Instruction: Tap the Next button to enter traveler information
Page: cart
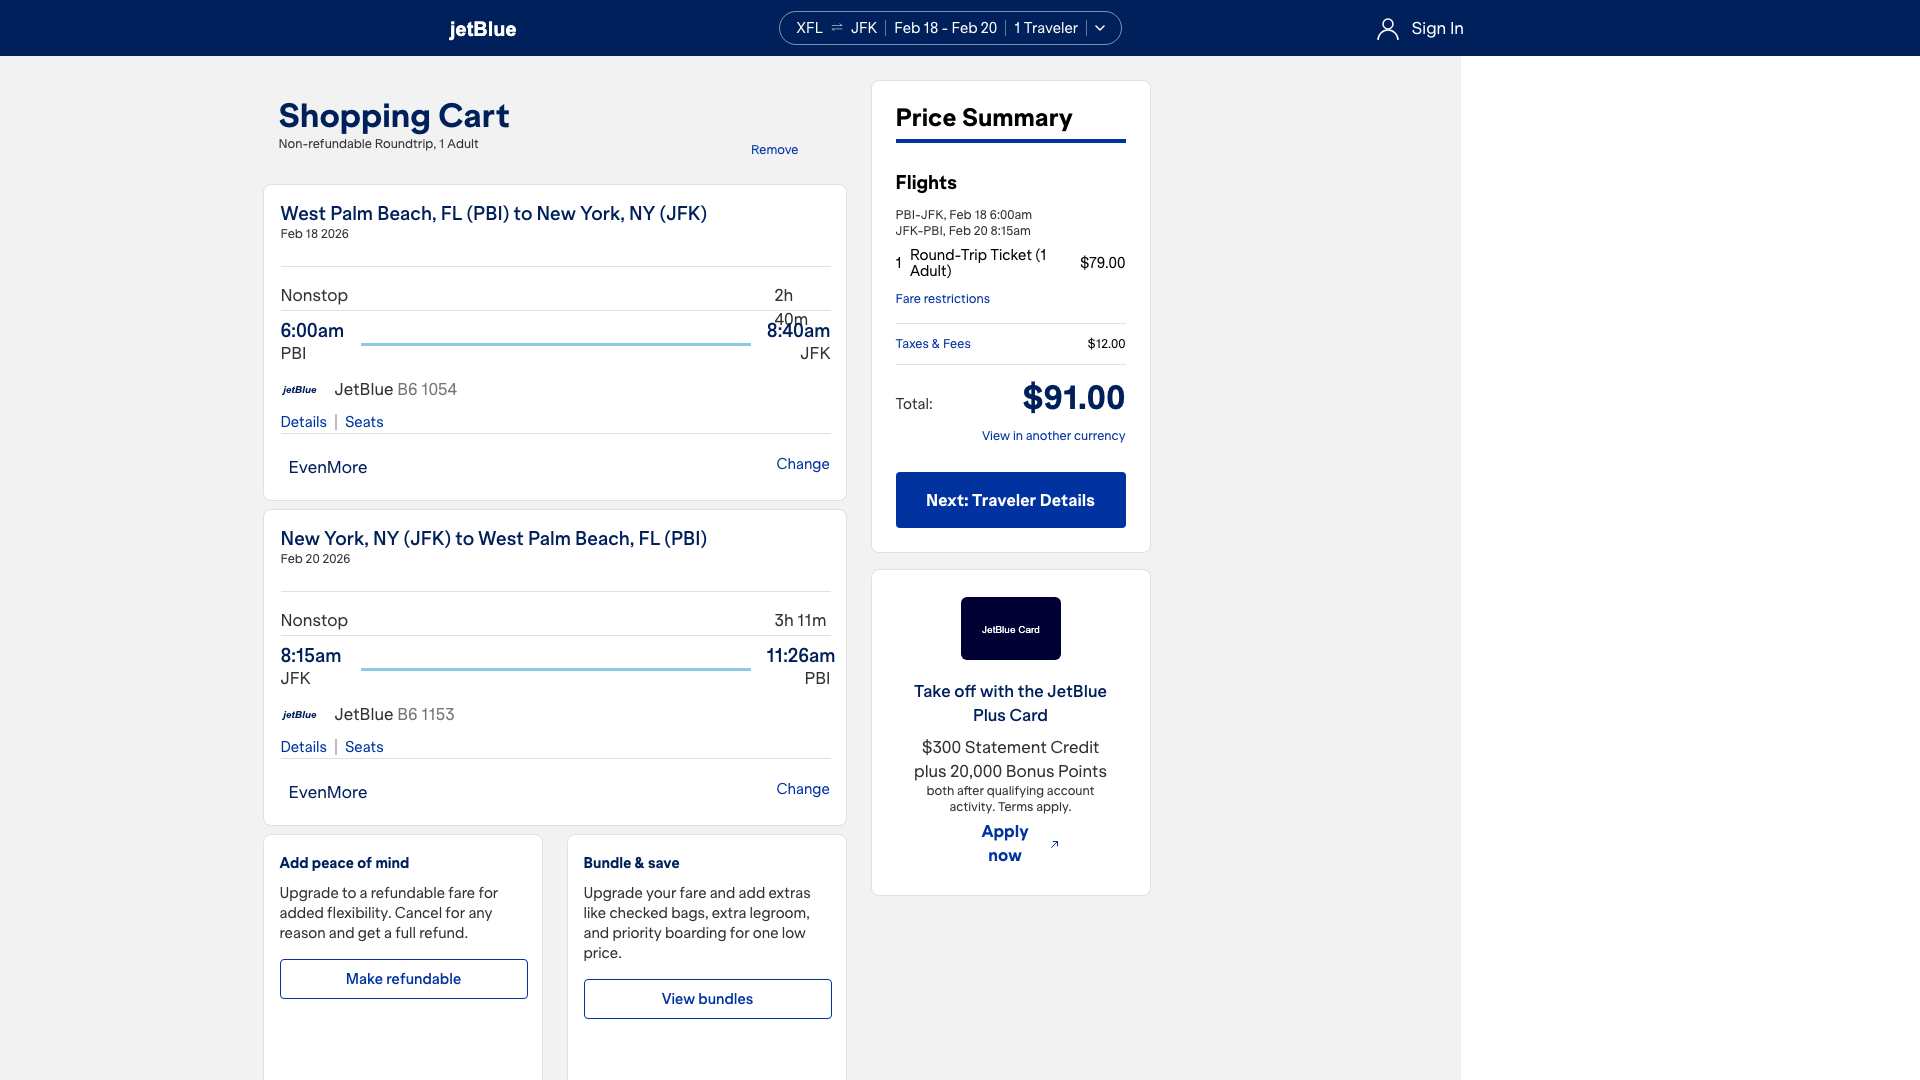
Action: click